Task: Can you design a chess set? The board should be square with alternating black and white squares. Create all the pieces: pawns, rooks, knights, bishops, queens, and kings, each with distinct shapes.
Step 5294:
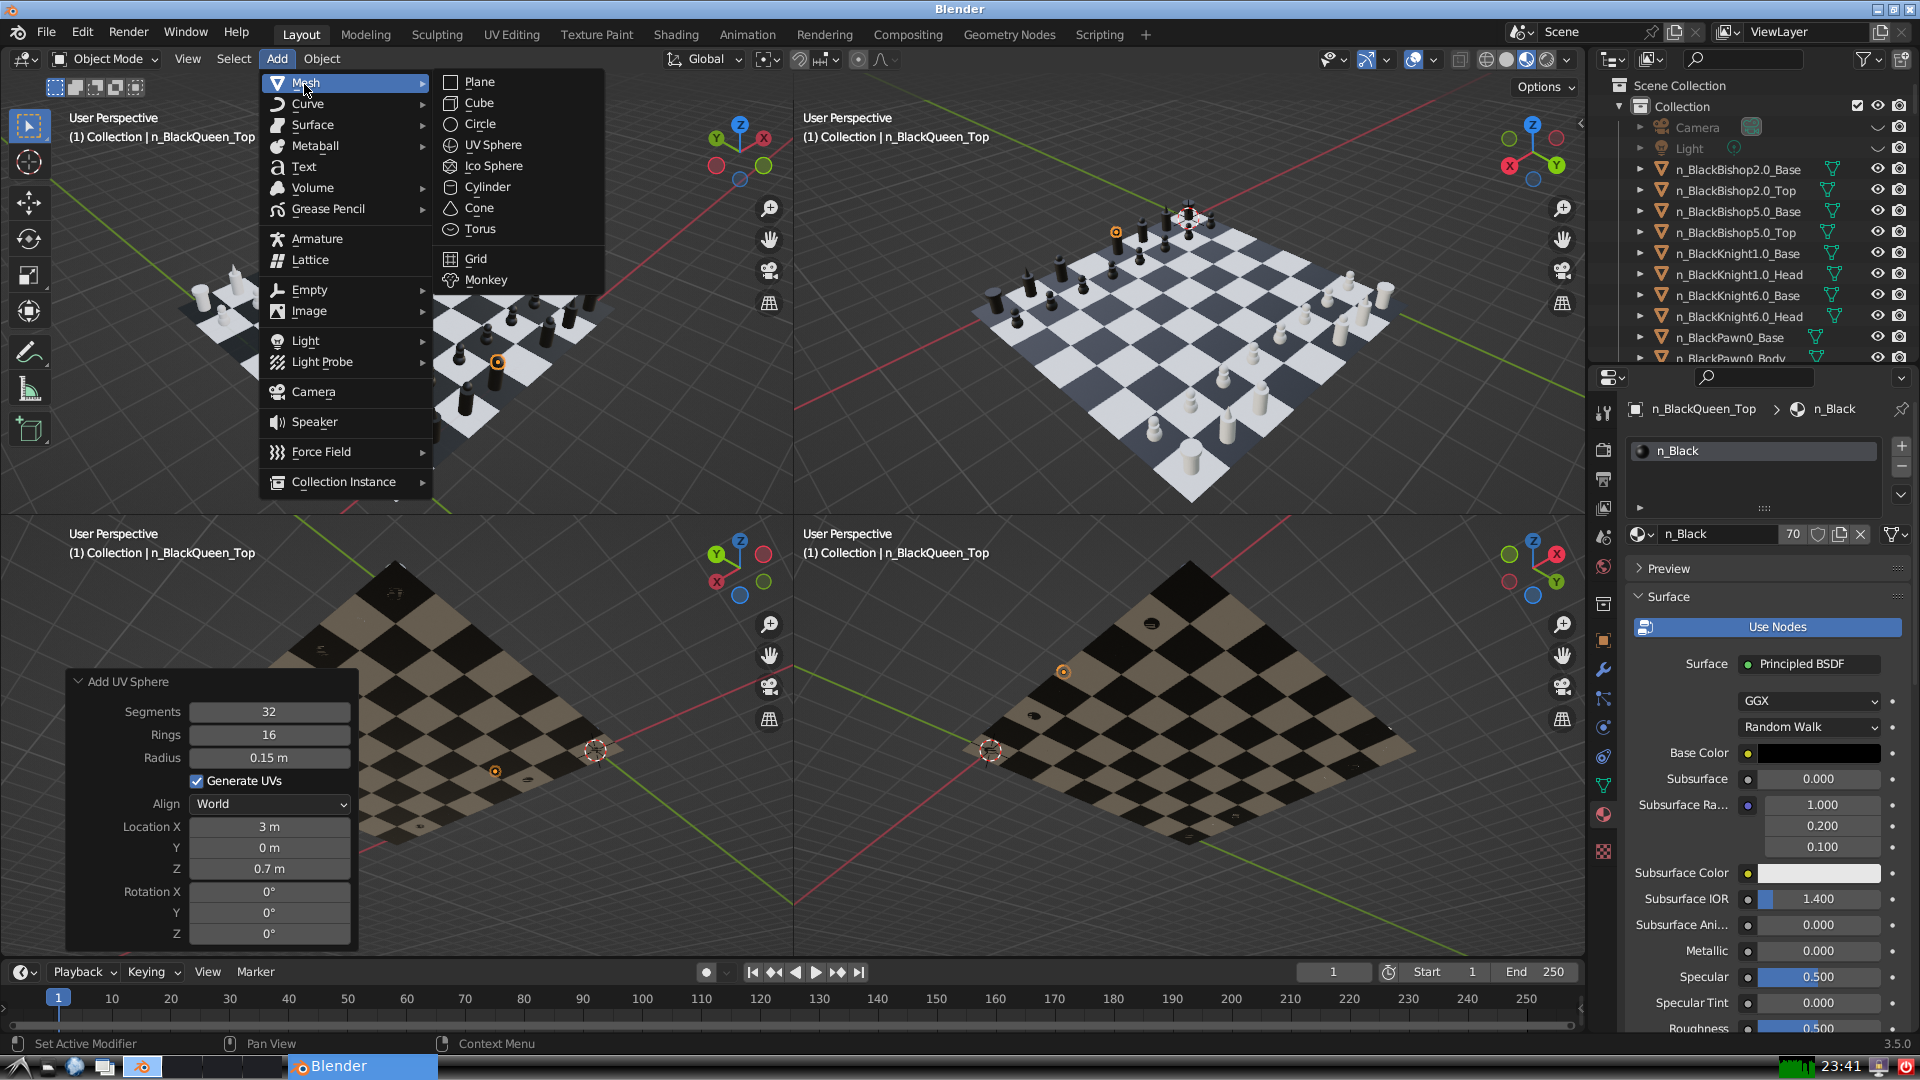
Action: {"mouse_move": [499, 187]}